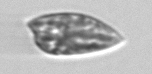
Label: Prorocentrum_dentatum